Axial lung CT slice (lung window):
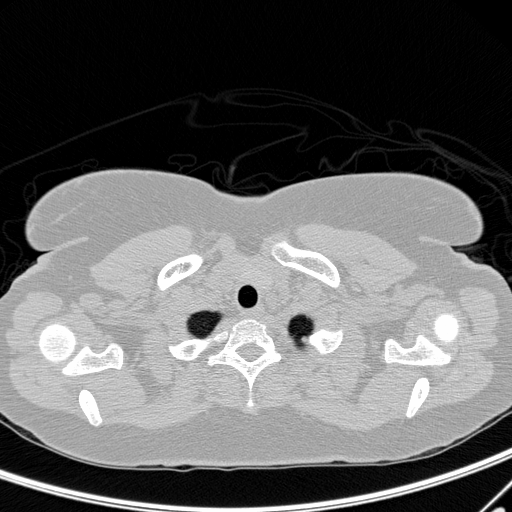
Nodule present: yes
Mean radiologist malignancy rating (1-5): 1